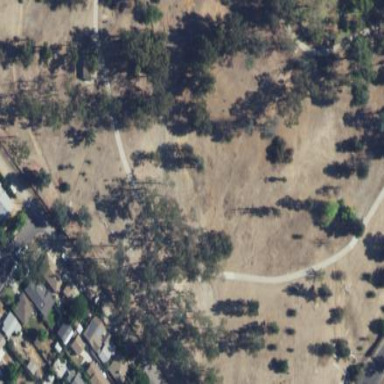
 specifically designed for the sport of disc golf."